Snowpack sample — Snodgrass Mountain, Crested Butte, Colorado (2/4/25, 12:06 PM MST)
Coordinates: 38.923, -106.968
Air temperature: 35 °F
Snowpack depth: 80 cm
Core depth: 50 cm
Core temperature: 30.2 °F
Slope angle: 14°, slope face: 78°
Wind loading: low
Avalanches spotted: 0
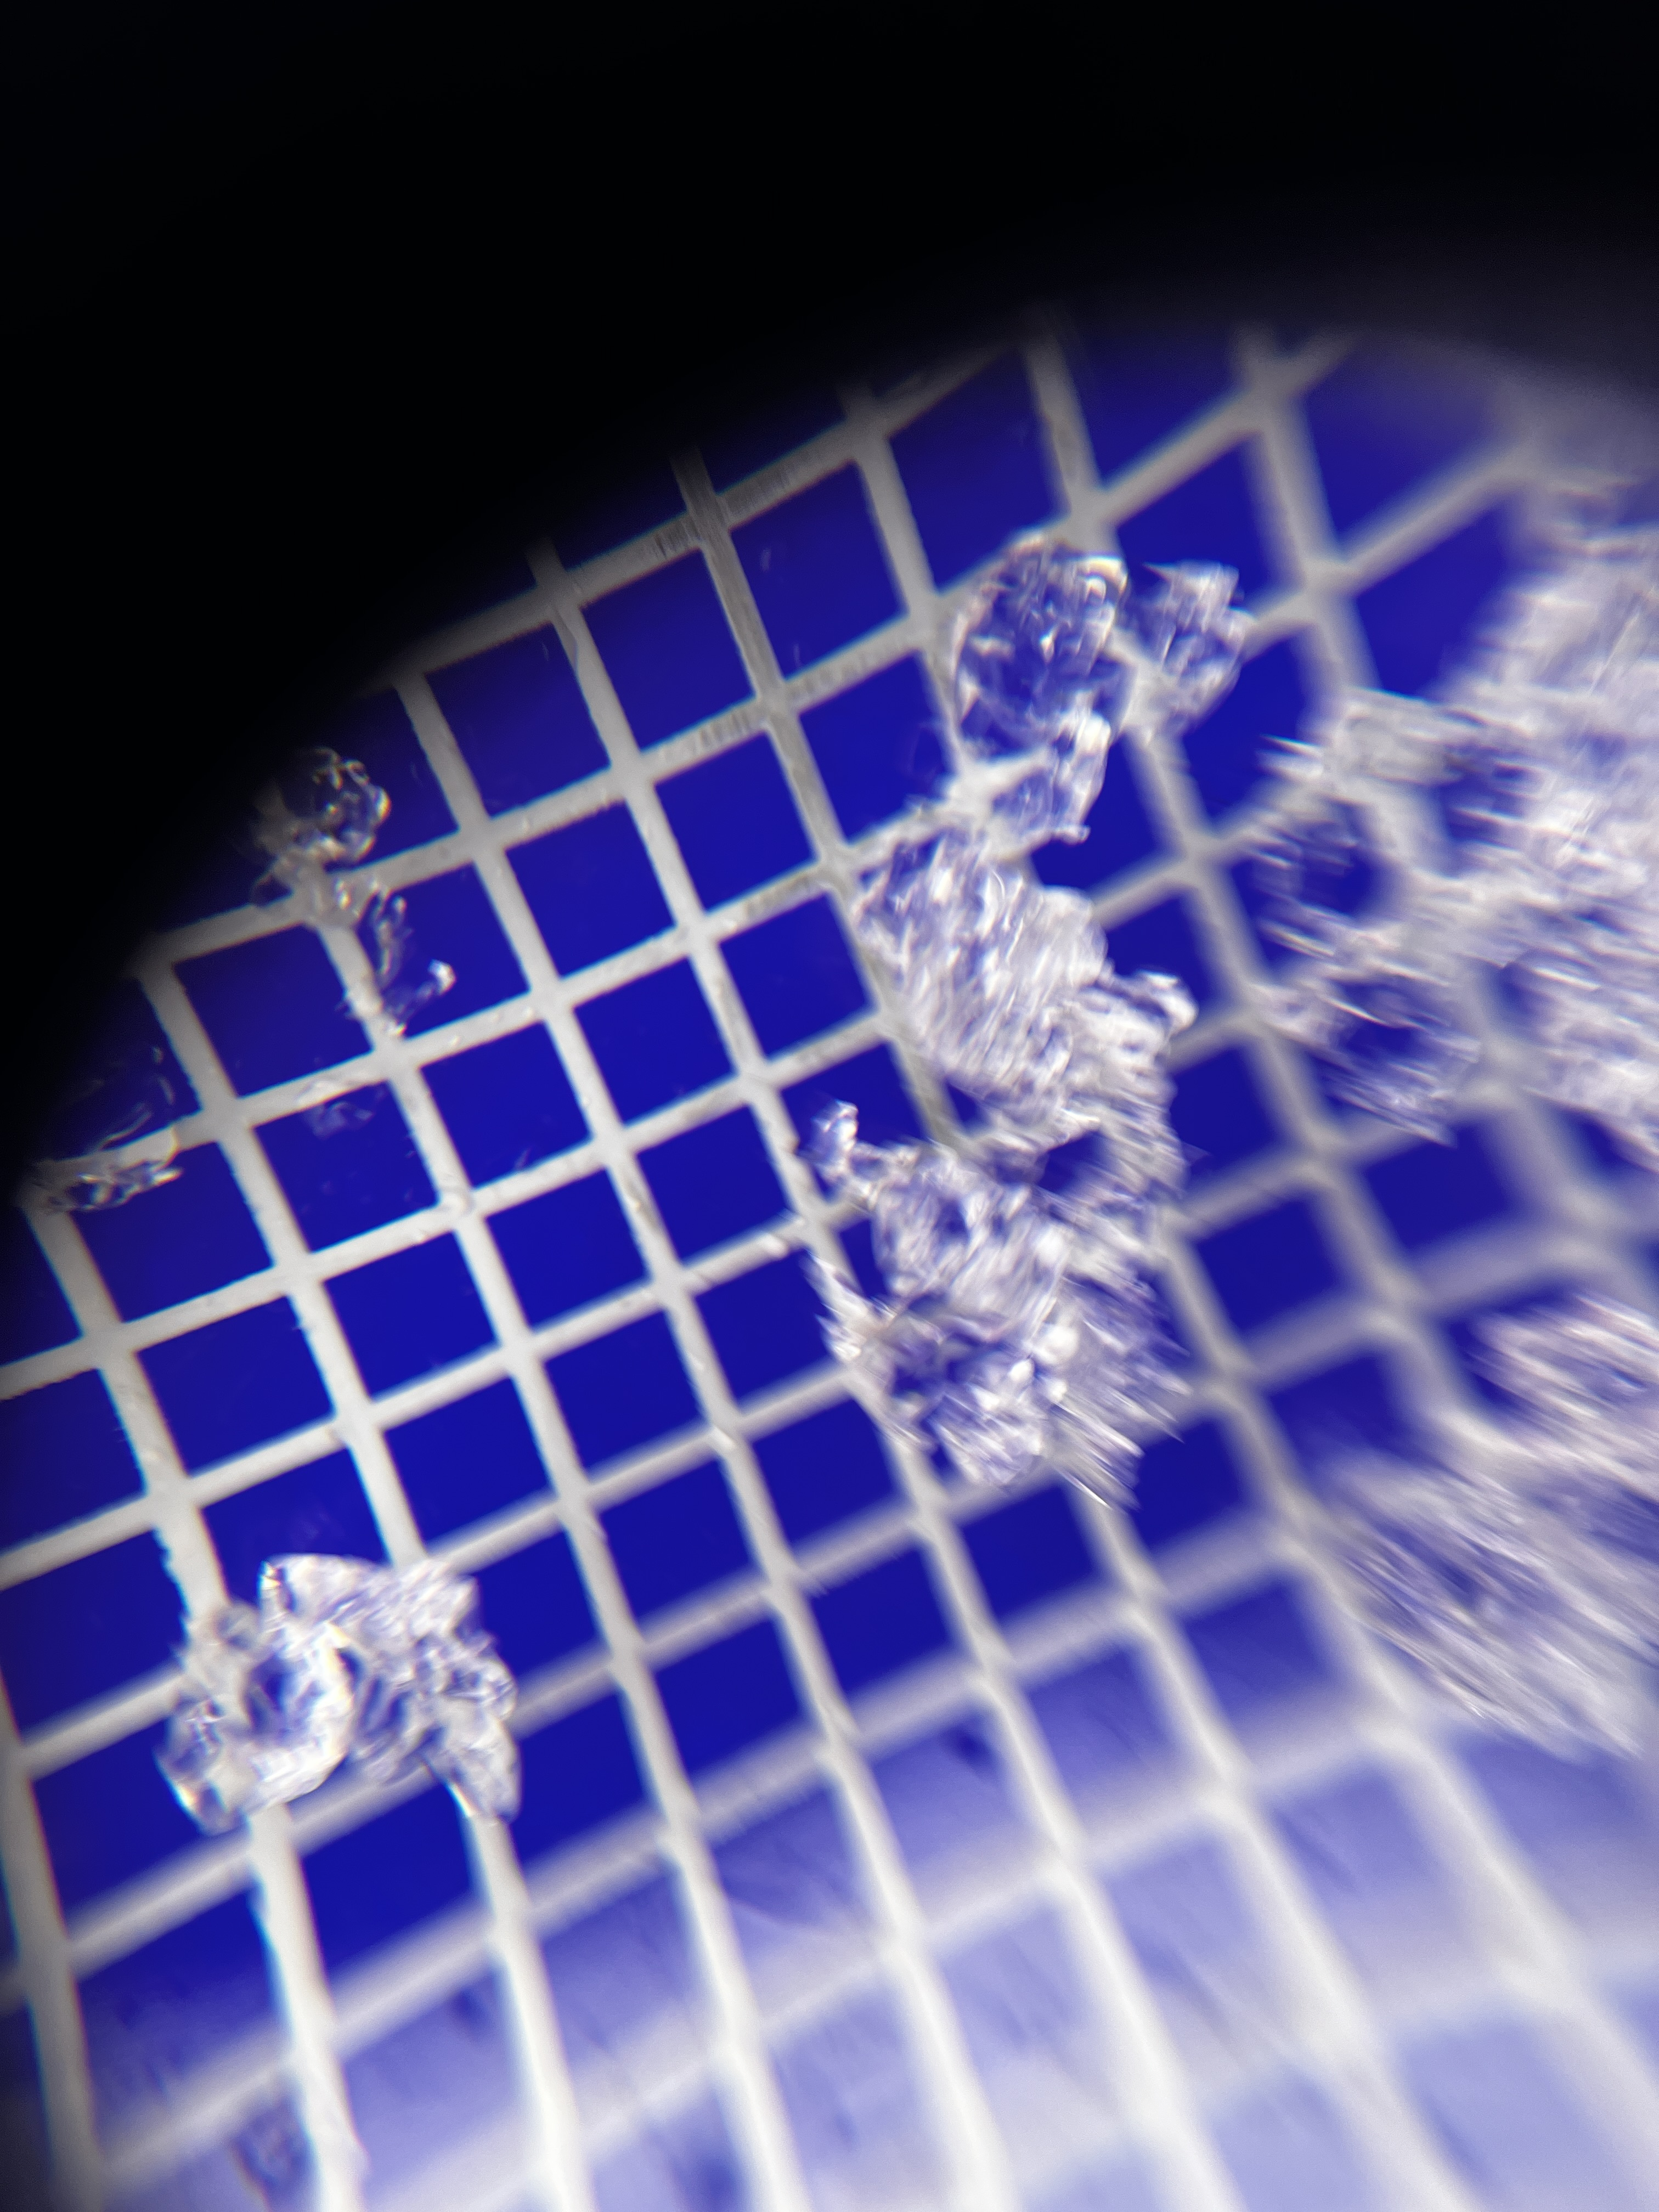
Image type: magnified_profile
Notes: No avalanches nearby, unusually warm weather for the last month reported by residents, Collected 25 yards from treeline